В последнее время для частой работы с грузами в десятки и сотни килограммов стали широко использоваться так называемые балансирные краны — новый вид подъёмного оборудования. Схематичный вид такого крана показан на рисунке. Обычно кран состоит из трансмиссии, системы связанных между собой стержней, поворотной платформы и башни. Система стерней состоит из четырёх стержней $ABD$, $DEF$, $BC$ и $CE$. $DECB$ при любом положении стрелы крана представляет собой параллелограмм. Буквой $A$ на рисунке обозначен горизонтальный вращающийся вал. Вал контролируется электродвигателем и может занимать различные позиции, двигаясь вдоль вертикальной рейки, изменяя при этом высоту крюка $F$ на конце стрелы. Стержень $ABD$ может свободно вращаться в вертикальной плоскости вокруг оси вала $A$. Буквой $C$ на рисунке обозначен шарнир, который может свободно двигаться вдоль гладкого горизонтального паза. Трением в шарнире можно пренебречь. Стержень $AD$ имеет длину $l_1$, стержень $AB$ — длину $l_2$, $DF$ и $BC$ — $l_3$ и $l_4$ соответственно. Считайте каждый стержень невесомым и жёстким. Рассмотрите случай, когда у крана отсутствует противовес.
Найдите, какому соотношению должны удовлетворять длины стержней $l_1$, $l_2$, $l_3$ и $l_4$, чтобы кран находился в равновесии при всевозможных положениях крюка с поднимаемым грузом в одной горизонтальной плоскости. Теперь будем учитывать ненулевую массу стержней. Чтобы кран снова уравновешен при всевозможных положениях крюка с поднимаемым грузом в одной горизонтальной плоскости, в точку $P$ на конце стержня $ABD$ необходимо добавить противовес. Расстояние между точками $A$ и $P$ обозначим $l_P$. Вес противовеса равен $G_P$, а веса участков стержней $AD$, $DF$, $BC$ и $CE$ – $G_1$, $G_3$, $G_4$ и $G_5$ соответственно. Весом участка $AP$ пренебрегите. Длины $l_1$, $l_2$, $l_3$, $l_4$ и $l_P$ известны, причём $l_1=l_3$ и $l_2=l_4$.
Найдите соответствующий вес $G_P$ противовеса.
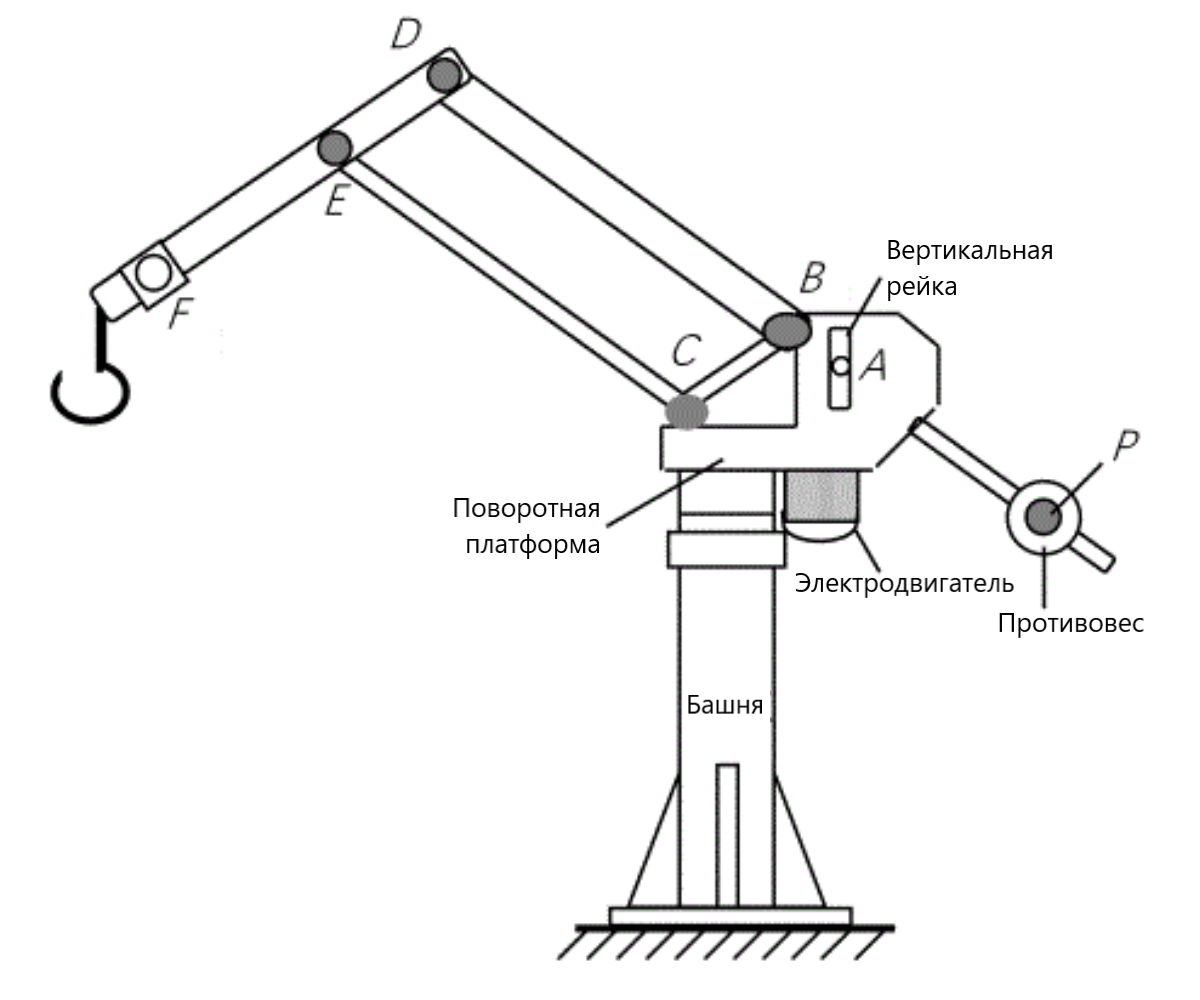
Найдите, какому соотношению должны удовлетворять длины стержней $l_1$, $l_2$, $l_3$ и $l_4$, чтобы кран находился в равновесии при всевозможных положениях крюка с поднимаемым грузом в одной горизонтальной плоскости.
Ответ: \[\frac{l_1}{l_2}=\frac{l_3}{l_4}.\]

Найдите соответствующий вес $G_P$ противовеса.
Ответ: \[G_P=\frac{1}{2l_P}\left[G_1l_1+G_3l_1+G_4l_2+G_5\left(l_1-l_2\right)\right].\]
Темы:
T, Механика, Статика, Китайские, Реальная механическая система